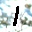
Label: 1